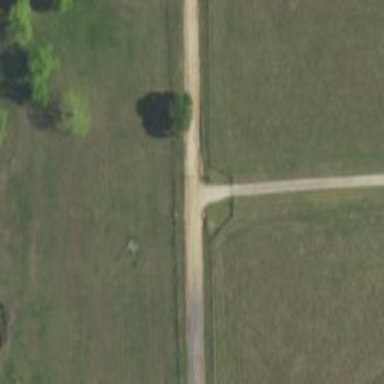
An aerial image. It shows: Unclassified road.